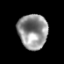
Tissue: prostate
Cell type: Myeloid cells
Senescence score: 0.2776
Nuclear area (px): 999
Mean DAPI intensity: 146.79